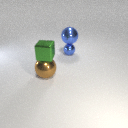
large brown metal sphere in front of small blue metal sphere